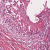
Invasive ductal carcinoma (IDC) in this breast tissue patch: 0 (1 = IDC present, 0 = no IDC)